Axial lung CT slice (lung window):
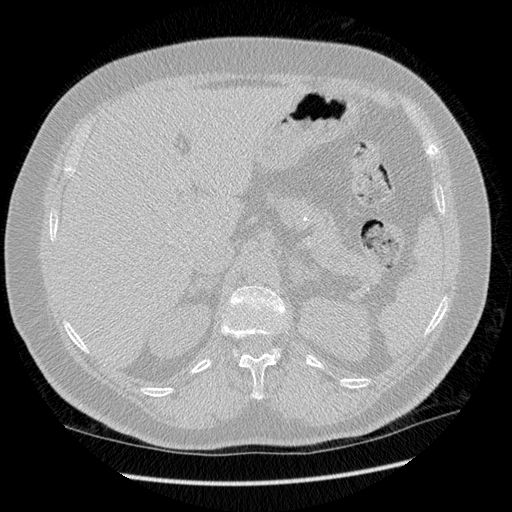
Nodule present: no